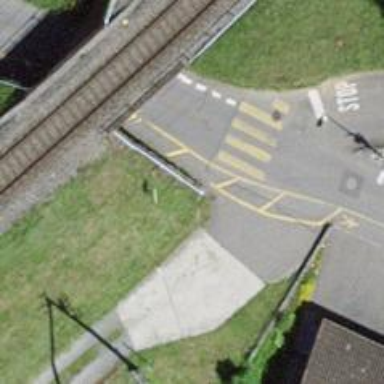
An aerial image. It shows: Marked crossing with zebra stripes on the road.